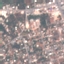
Label: Residential